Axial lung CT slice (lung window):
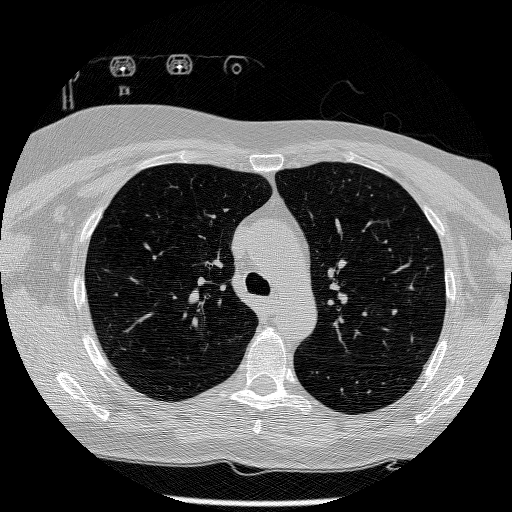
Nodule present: no